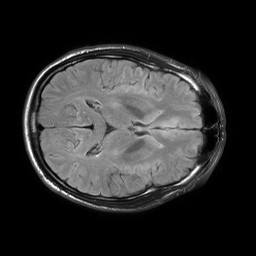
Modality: FLAIR
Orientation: axial
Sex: male
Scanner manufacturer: philips
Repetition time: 11 s
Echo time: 0.125 s